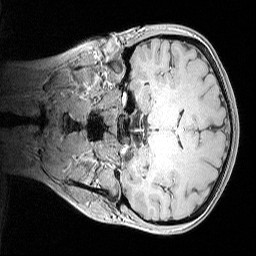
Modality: MP2RAGE
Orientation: coronal
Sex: female
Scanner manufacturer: siemens
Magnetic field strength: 3 T
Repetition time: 5 s
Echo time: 0.00292 s